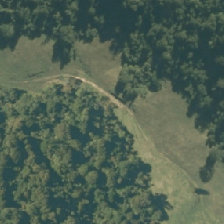
Land cover: high_producing_grassland